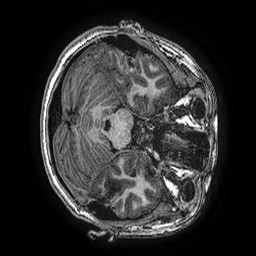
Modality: T1w
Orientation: axial
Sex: female
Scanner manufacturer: ge
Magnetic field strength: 3 T
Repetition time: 0.00766 s
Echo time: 0.003476 s